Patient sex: M
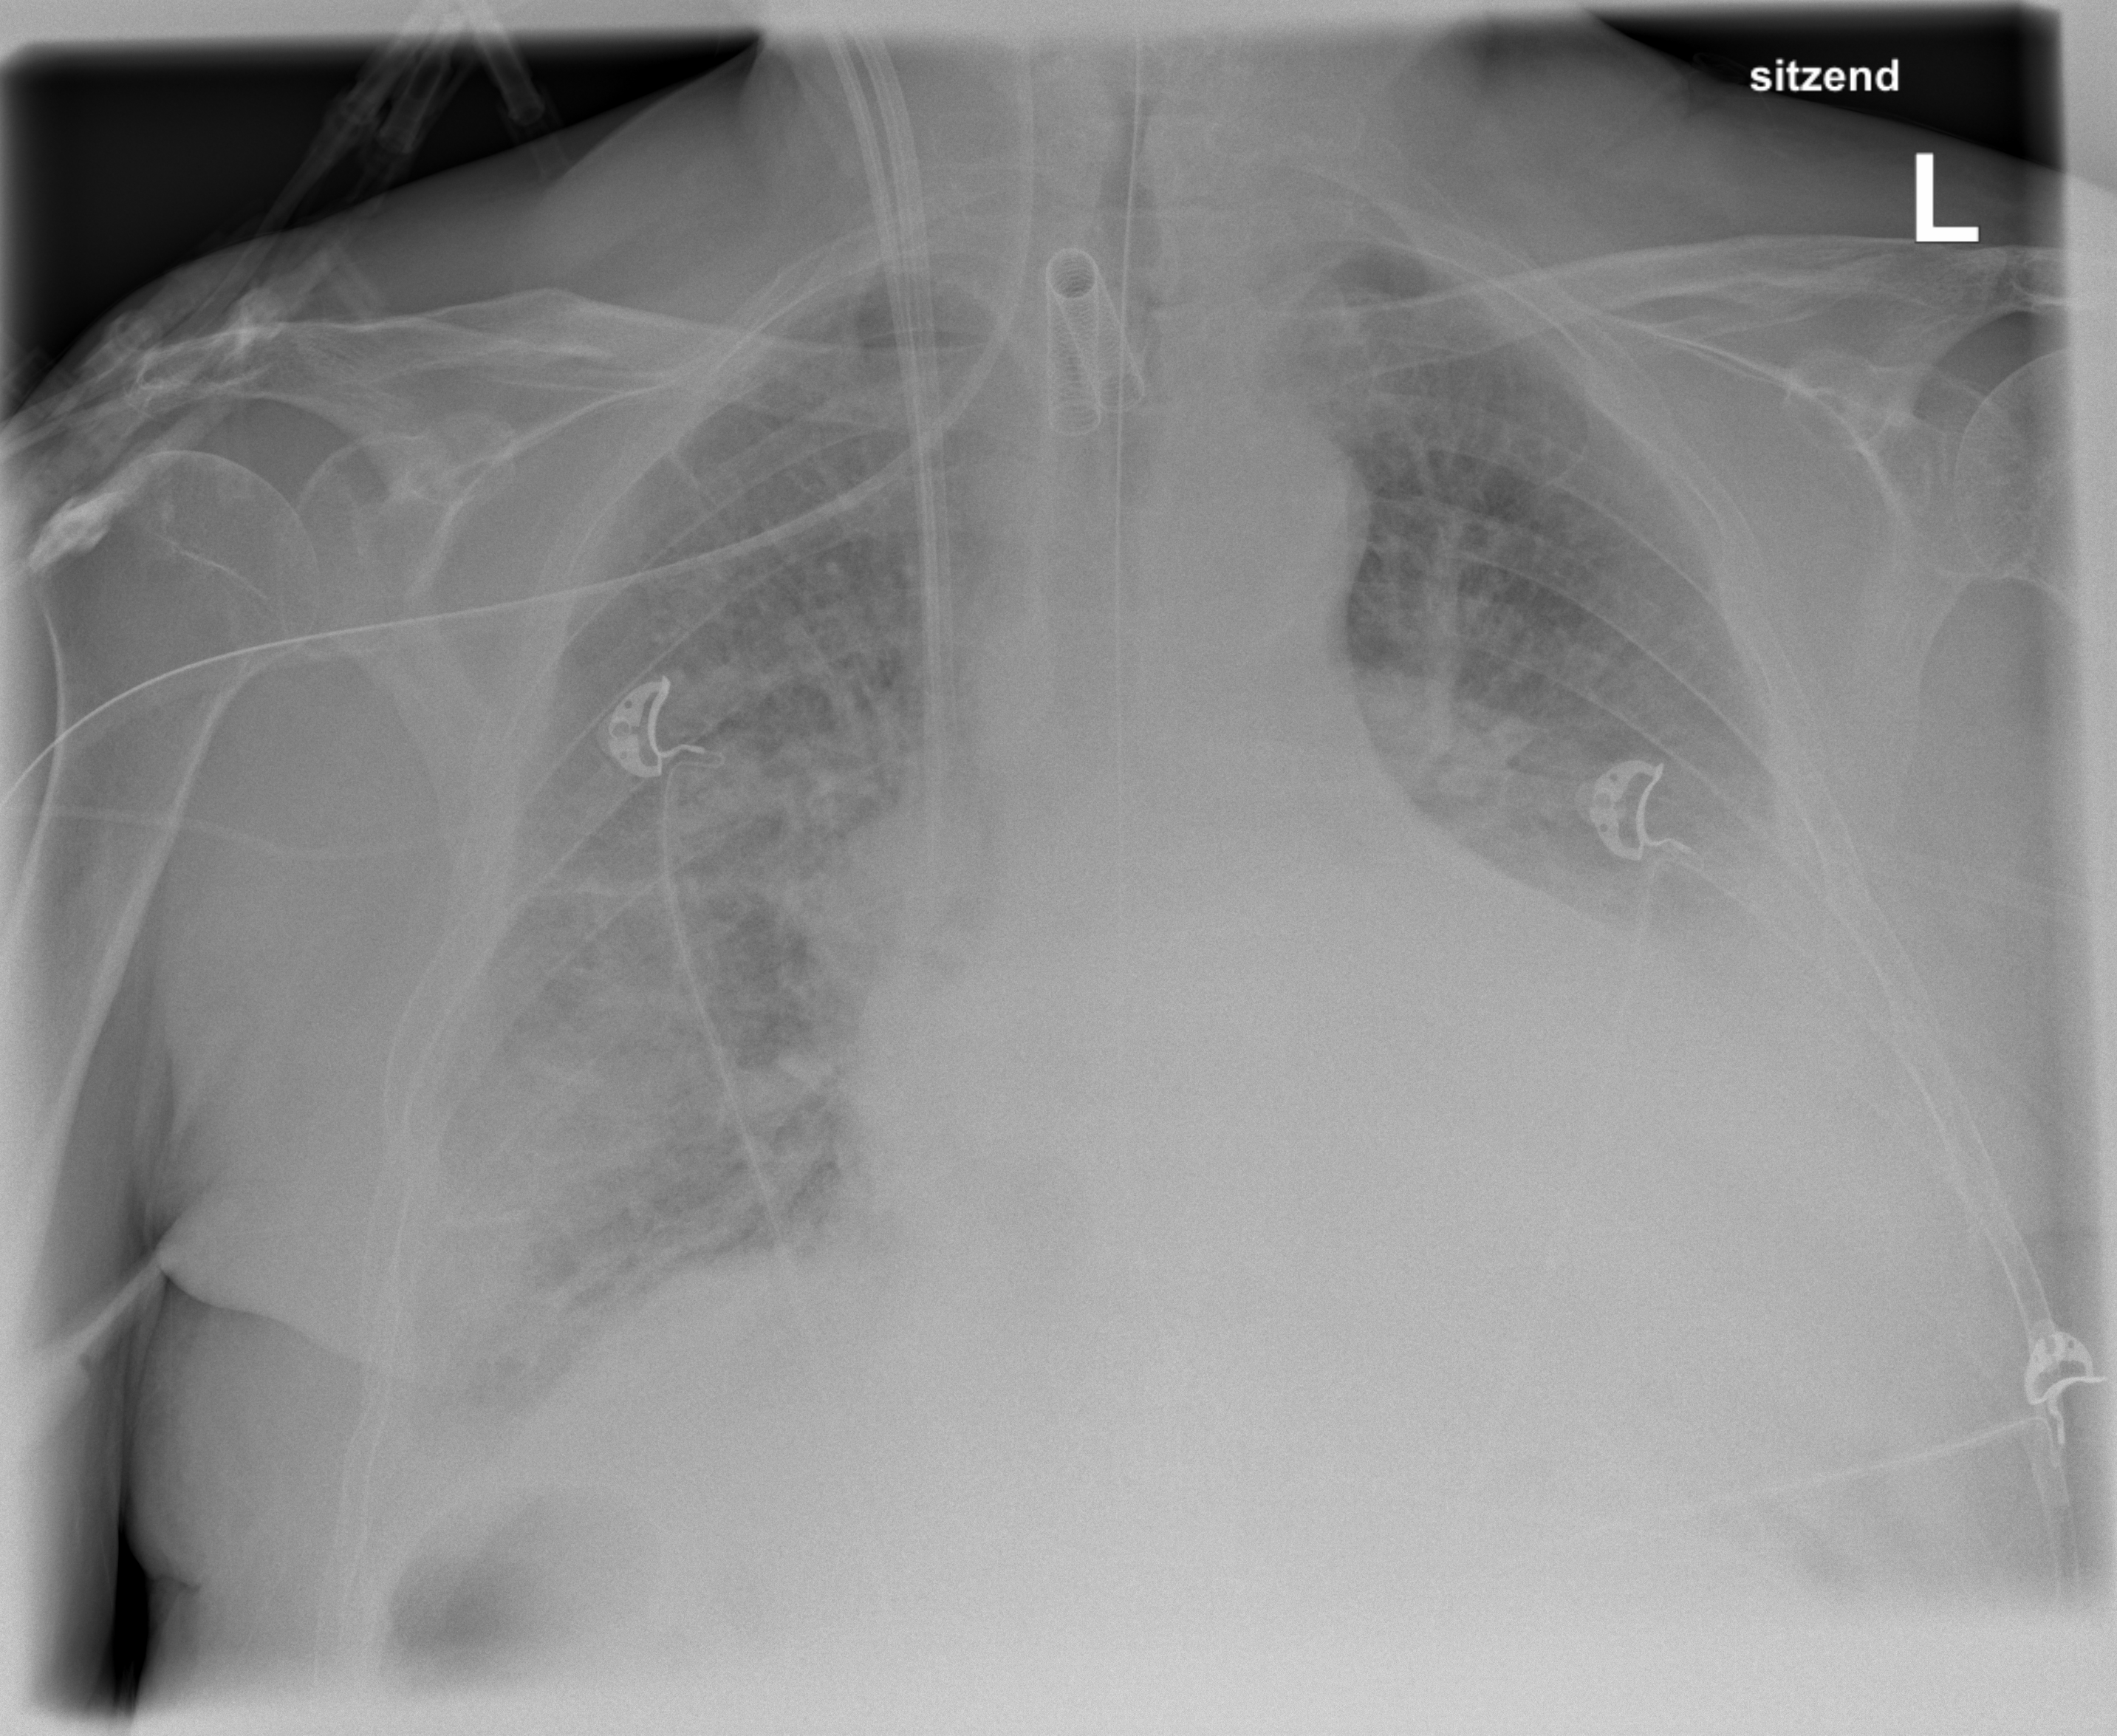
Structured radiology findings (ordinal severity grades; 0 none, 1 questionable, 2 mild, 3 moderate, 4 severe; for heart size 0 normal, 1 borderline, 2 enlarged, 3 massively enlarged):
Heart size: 2
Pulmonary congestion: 3
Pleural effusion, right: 3
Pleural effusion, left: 3
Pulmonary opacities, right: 3
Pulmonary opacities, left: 2
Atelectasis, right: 2
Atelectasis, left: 2